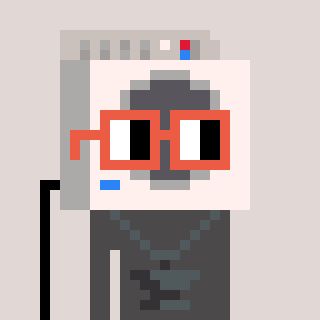
a pixel art character with square orange glasses, a washing machine-shaped head and a grayscale-colored body on a warm background